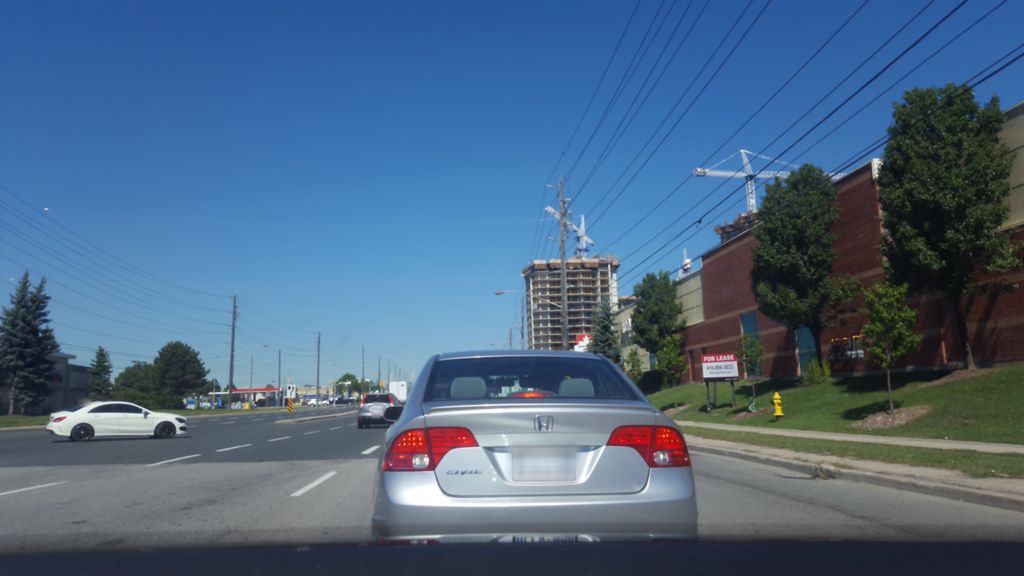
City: toronto